Question: Good daytime.
I've got a problem with creating 'ContextMenu' of 'TreeView'. The problem is very simple. I want to add new items to treeview clicking RMB on treeviewitem and selecting a context menu command.
I know that I need to pass to my command a parameter that contains parent item. BUT. I need that I can RMB click on any treeviewitem, not only selected.
And heres the :
How to pass the binded data of treeviewitem to my command.
Here is class diag

Here is Xaml ()
'''
<TreeView.ItemTemplate>
<HierarchicalDataTemplate ItemsSource="{Binding Item.Children}">
<TextBlock Text="{Binding Item.Code}" HorizontalAlignment="Stretch">
<TextBlock.ContextMenu>
<ContextMenu Name="MyContextMenu" DataContext="{Binding PlacementTarget,RelativeSource={RelativeSource Self}}">
<MenuItem Header="{Binding DataContext.ToString()}" Command="{Binding DataContext.Item.AddNewItemCommand}" CommandParameter="{Binding}"/>
</ContextMenu>
</TextBlock.ContextMenu>
</TextBlock>
</HierarchicalDataTemplate>
</TreeView.ItemTemplate>
'''
But it does not even call my command.
'''
private void AddNewItem(object toItem)
{
if (toItem == null)
return;
ItemViewModel item = toItem as ItemViewModel;
ItemMaterialModel itemMaterial = new ItemMaterialModel(ItemModel.CreateNewItem());
ItemMaterialViewModel itemMaterialViewModel = new ItemMaterialViewModel(itemMaterial);
item.Children.Add(itemMaterialViewModel);
}
'''
Maybe my command in wrong ViewModel?
Regards, Dmitry.
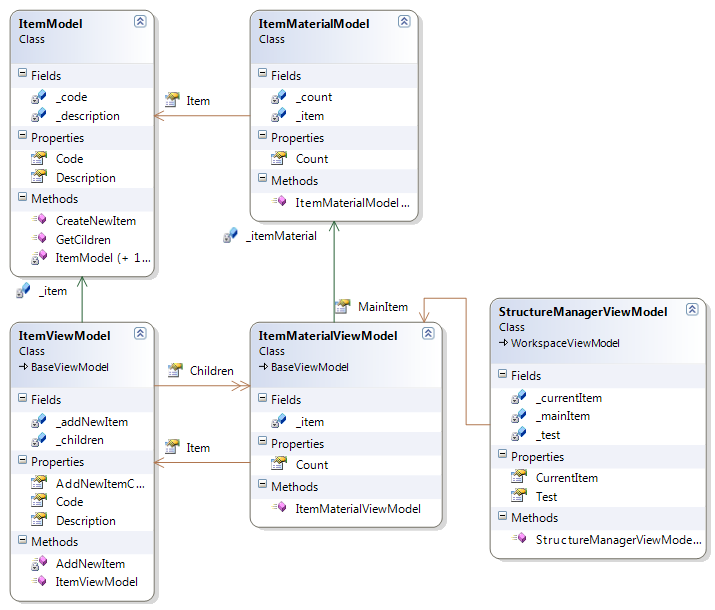
Answer: Thanks to ethicallogics and his info about PlacementProperty, I've modified my Xaml like here:
'''
<TreeView.ItemTemplate>
<HierarchicalDataTemplate ItemsSource="{Binding Item.Children}">
<TextBlock Text="{Binding Item.Code}" HorizontalAlignment="Stretch">
<TextBlock.ContextMenu>
<ContextMenu DataContext="{Binding PlacementTarget.DataContext,RelativeSource={RelativeSource Mode=Self}}">
<MenuItem
Header="{Binding Item.Code}"
Command="{Binding Item.AddNewItemCommand}"
CommandParameter="{Binding Item}"/>
</ContextMenu>
</TextBlock.ContextMenu>
</TextBlock>
</HierarchicalDataTemplate>
</TreeView.ItemTemplate>
'''
And in my 'StructureManagerViewModel' I made not simple MainItem, but a collection of MainItems used in itemssourse of tree.
Regards, Dmitry.
Hope this experience will help people.